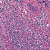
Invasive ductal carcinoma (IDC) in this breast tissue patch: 1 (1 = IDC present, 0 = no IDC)